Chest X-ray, PA view. Patient: 55 years old, sex F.
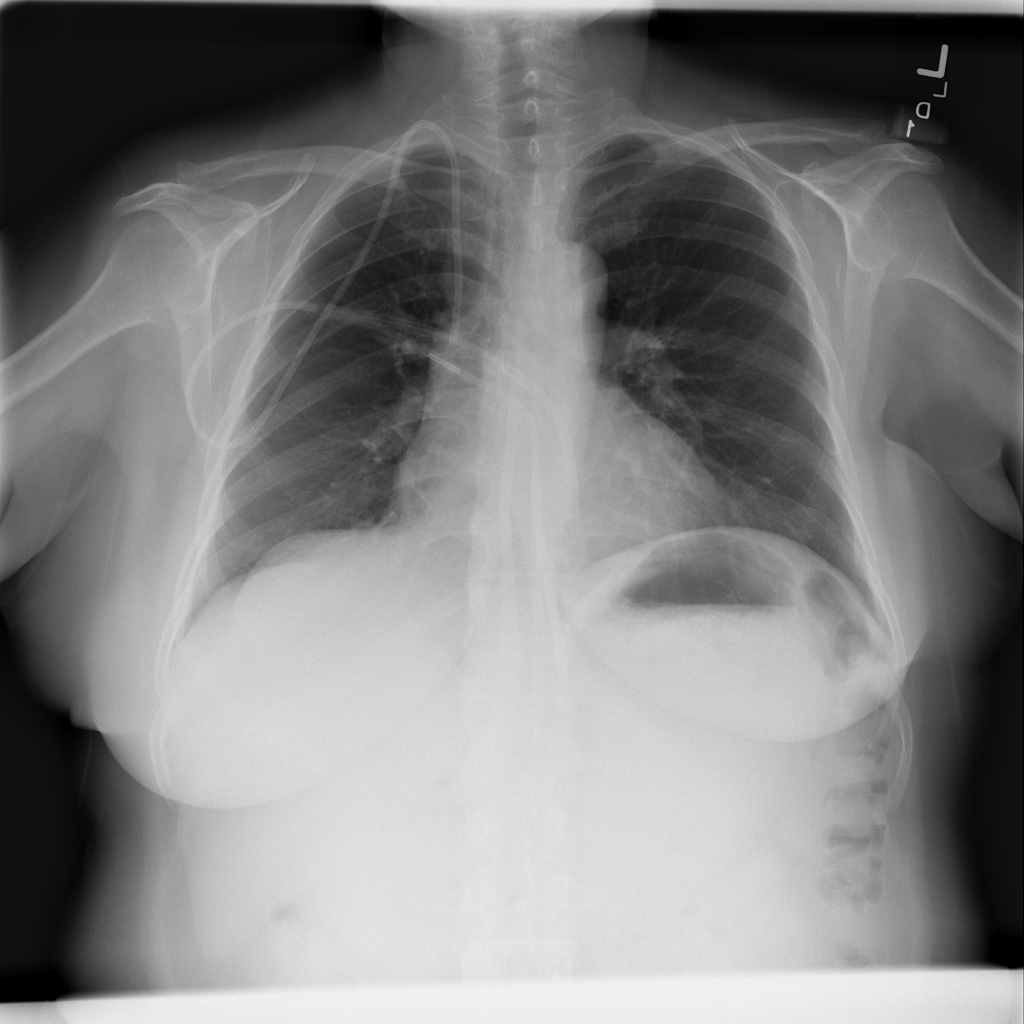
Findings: No Finding